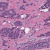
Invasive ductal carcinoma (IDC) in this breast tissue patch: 0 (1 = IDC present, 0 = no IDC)